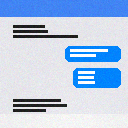
Screen state: on